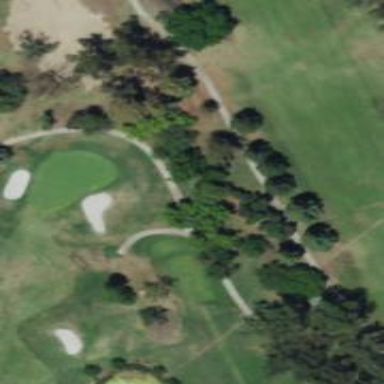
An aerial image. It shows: Path for golf carts.